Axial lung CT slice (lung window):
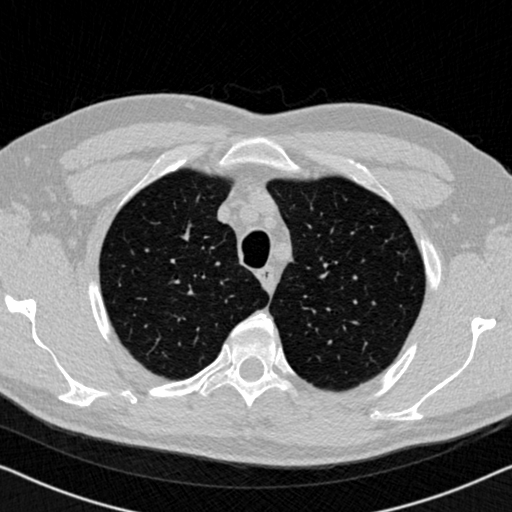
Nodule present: no